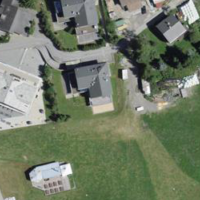
EUNIS habitat code: 55
Species observed at this site:
Eryngium alpinum
Hedysarum hedysaroides